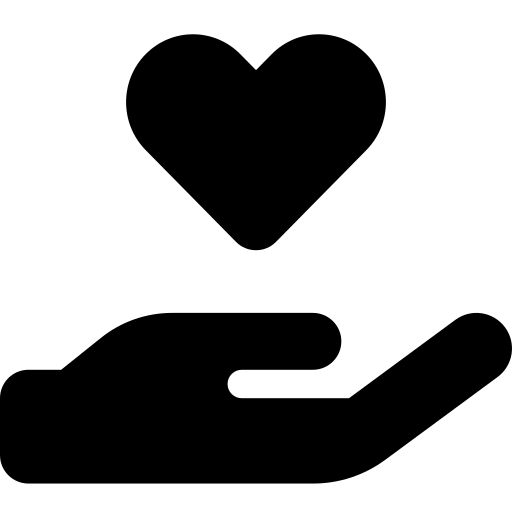
Tags: icon, FontAwesome, fa-icon, solid, hand, holding, heart